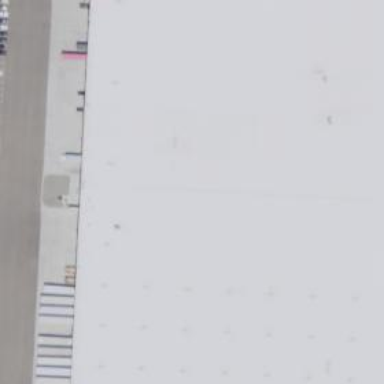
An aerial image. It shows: Warehouse building.